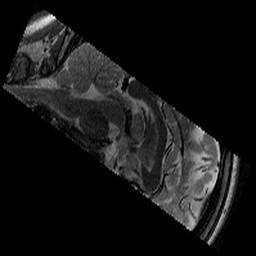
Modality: T2w
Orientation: sagittal
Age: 12
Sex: female
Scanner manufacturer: siemens
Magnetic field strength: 3 T
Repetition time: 8.46 s
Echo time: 0.067 s